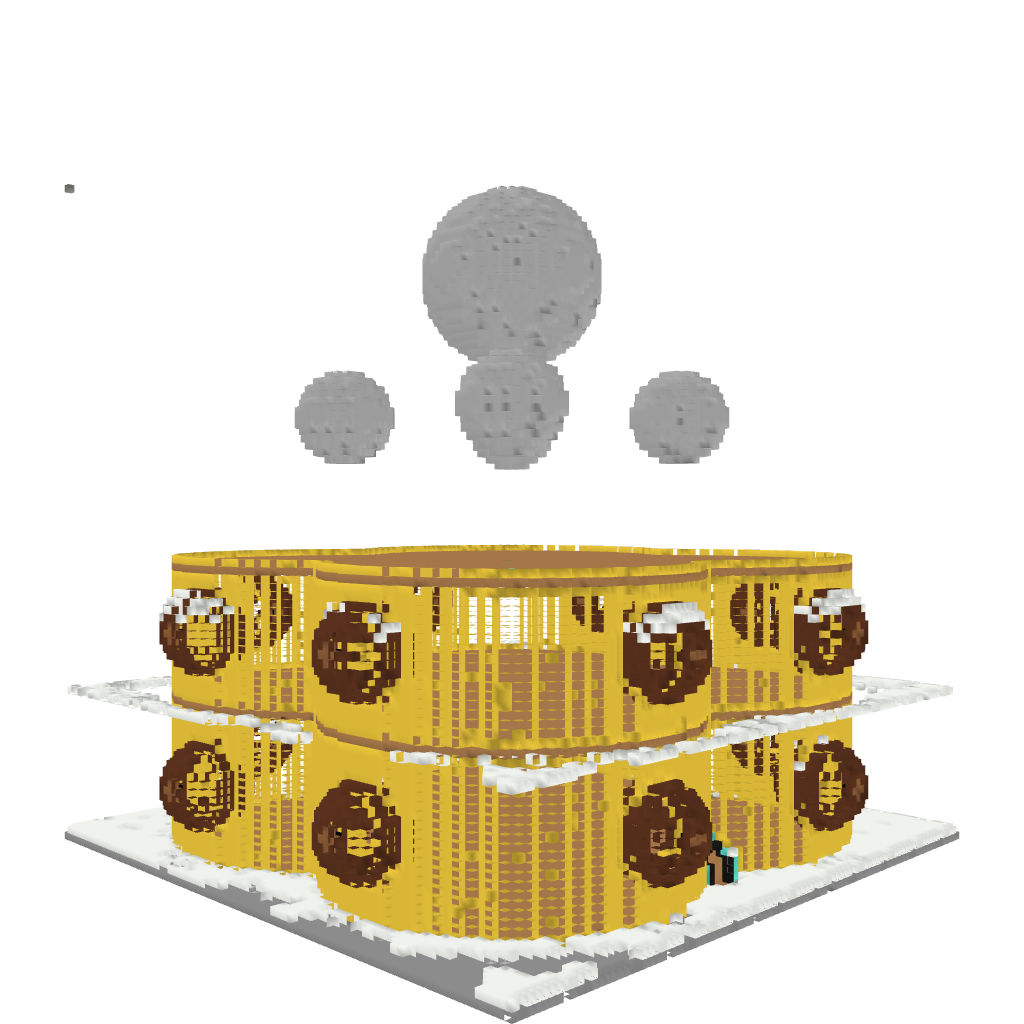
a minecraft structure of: golden-mall